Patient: sex M, age 44
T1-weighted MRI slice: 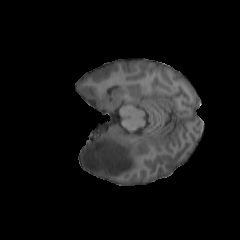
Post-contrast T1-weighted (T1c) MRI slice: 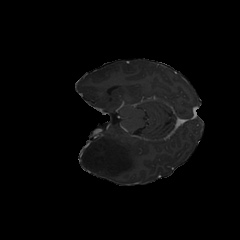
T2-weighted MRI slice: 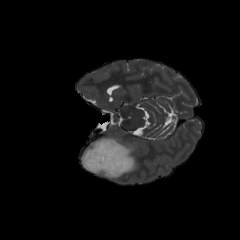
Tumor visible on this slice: yes
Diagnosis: Astrocytoma, IDH-mutant
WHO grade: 3